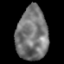
Tissue: lung
Cell type: Endothelial cells
Senescence score: 0.2061
Nuclear area (px): 1637
Mean DAPI intensity: 117.93